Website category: sports
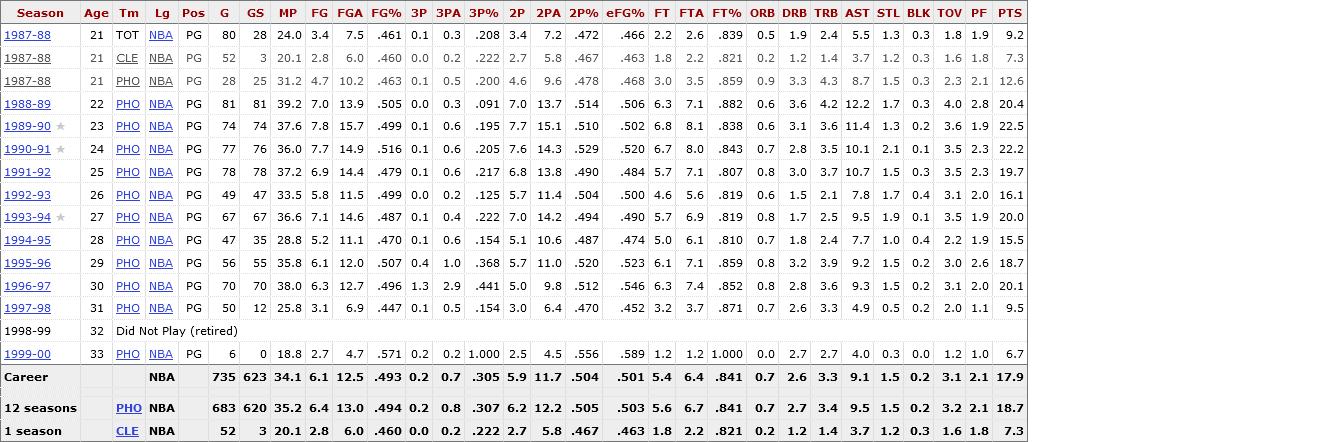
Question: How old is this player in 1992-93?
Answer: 26

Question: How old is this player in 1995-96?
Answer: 29

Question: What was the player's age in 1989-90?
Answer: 23

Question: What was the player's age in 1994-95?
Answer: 28

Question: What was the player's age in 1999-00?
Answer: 33

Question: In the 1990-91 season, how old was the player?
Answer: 24

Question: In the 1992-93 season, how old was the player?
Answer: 26

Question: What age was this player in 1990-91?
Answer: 24

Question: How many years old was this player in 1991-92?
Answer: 25

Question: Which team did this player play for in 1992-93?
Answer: PHO

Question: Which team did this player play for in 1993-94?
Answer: PHO

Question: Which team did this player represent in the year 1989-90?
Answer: PHO

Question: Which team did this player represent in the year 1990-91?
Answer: PHO

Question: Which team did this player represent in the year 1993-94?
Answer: PHO

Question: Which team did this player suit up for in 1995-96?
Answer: PHO

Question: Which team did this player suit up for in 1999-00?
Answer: PHO

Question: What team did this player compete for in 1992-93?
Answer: PHO

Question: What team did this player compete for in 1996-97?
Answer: PHO

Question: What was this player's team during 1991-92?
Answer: PHO

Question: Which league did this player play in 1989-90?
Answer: NBA

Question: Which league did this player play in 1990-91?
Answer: NBA

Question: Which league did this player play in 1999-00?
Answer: NBA

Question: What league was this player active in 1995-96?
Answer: NBA

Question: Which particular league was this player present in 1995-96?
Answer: NBA

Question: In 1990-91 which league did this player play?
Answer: NBA

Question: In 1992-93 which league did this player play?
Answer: NBA

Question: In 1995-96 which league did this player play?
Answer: NBA

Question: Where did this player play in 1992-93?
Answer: NBA

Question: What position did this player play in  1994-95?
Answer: PG

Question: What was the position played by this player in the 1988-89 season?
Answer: PG

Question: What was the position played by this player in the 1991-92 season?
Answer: PG

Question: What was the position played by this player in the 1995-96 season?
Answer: PG

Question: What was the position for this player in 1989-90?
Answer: PG

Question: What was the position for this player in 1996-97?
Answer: PG

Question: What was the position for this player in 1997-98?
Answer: PG

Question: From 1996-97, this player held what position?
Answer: PG

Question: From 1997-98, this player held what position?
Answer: PG

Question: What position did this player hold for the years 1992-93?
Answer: PG

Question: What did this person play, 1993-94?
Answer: PG

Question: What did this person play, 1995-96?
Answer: PG

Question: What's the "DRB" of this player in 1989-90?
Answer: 3.1

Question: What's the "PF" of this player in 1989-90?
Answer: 1.9

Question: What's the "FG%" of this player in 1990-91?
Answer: .516

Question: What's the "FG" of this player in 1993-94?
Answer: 7.1

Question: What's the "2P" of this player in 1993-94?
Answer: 7.0

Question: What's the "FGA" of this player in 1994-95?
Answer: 11.1

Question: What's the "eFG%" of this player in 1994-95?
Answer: .474

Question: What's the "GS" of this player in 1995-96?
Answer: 55

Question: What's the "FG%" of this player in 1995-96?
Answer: .507

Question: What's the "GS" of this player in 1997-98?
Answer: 12

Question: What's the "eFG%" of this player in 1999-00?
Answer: .589

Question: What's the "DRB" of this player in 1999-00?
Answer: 2.7

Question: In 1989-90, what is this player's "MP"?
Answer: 37.6

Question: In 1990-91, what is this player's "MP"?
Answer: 36.0

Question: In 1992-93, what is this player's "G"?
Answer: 49

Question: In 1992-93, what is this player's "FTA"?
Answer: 5.6

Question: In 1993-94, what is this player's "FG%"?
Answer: .487

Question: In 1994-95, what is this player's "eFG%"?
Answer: .474

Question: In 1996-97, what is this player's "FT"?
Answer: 6.3

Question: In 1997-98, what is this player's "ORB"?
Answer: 0.7

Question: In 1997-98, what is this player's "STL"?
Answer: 0.5

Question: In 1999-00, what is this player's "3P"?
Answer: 0.2

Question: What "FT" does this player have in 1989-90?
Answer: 6.8

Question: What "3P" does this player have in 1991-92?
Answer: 0.1